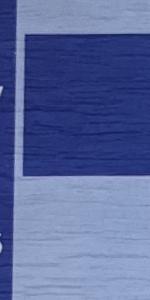
Label: Empty